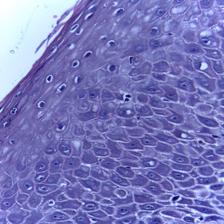
Diagnosis: Normal